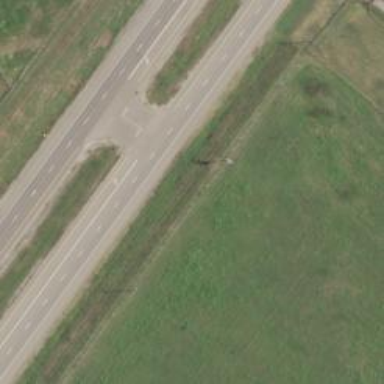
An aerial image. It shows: Trunk link road with asphalt surface.